Interaction volume radius: 5 \u00c5
Interaction volume height: 10 \u00c5
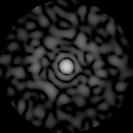
Disorder parameter: 0.8248